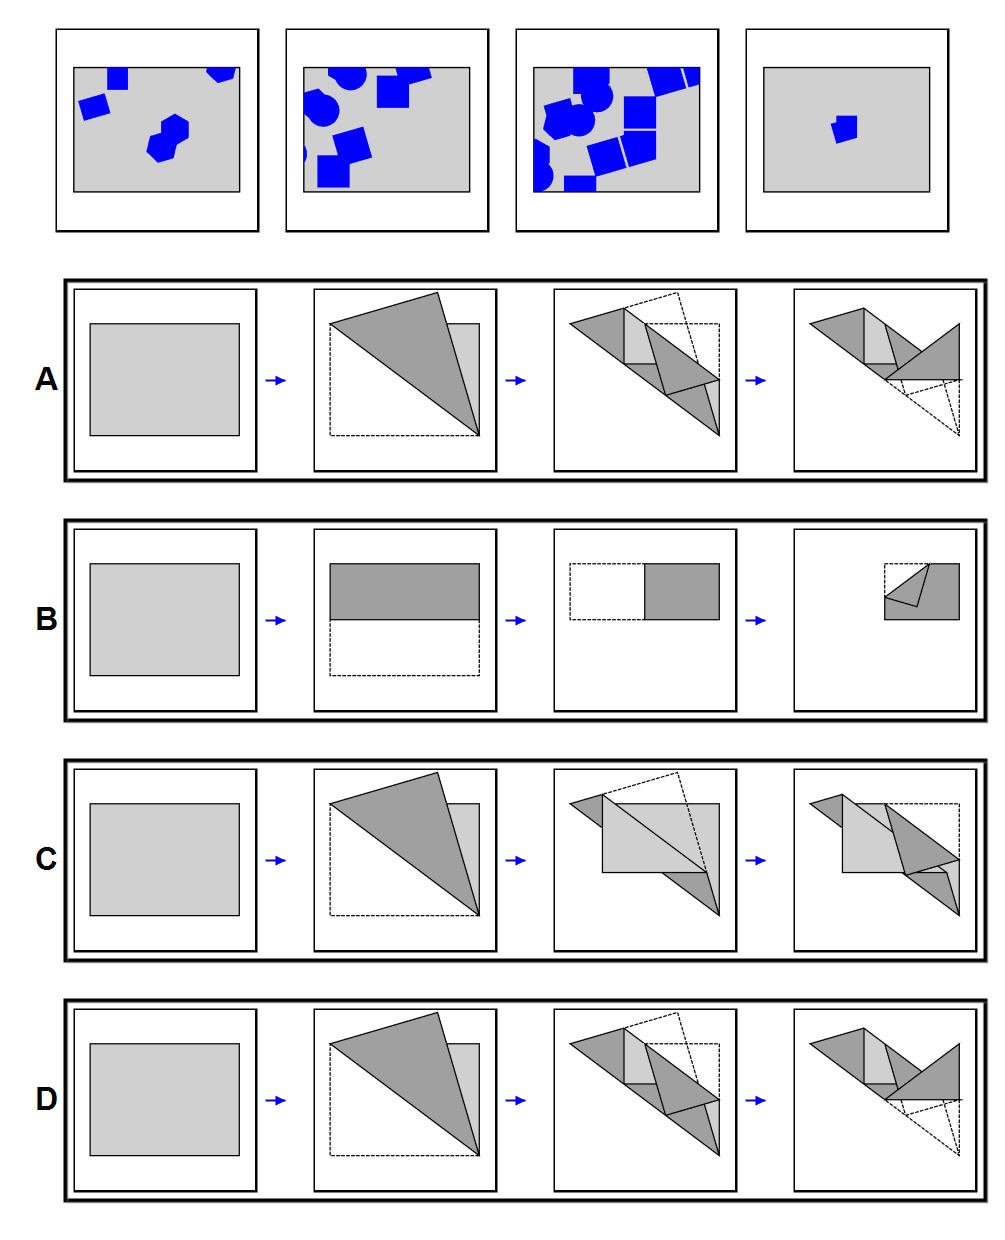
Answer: A